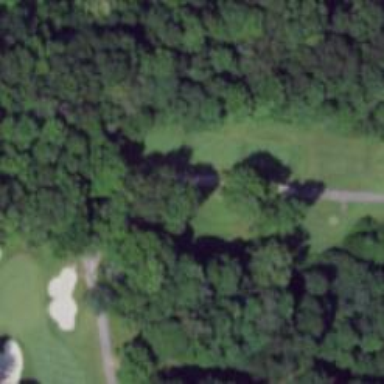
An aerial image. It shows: Path for both road and golf.